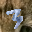
Label: 3